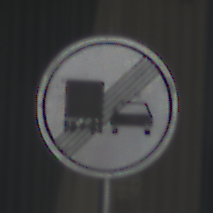
Verkehrszeichen: EndeUeberholverbotKraftfahrzeuge
Umgebung: Outdoor, Urban
Tageszeit: MorningAfternoon
Wetter: Clear
Licht: Natural
Jahreszeit: NotSpecified
Kontrast: HighContrast